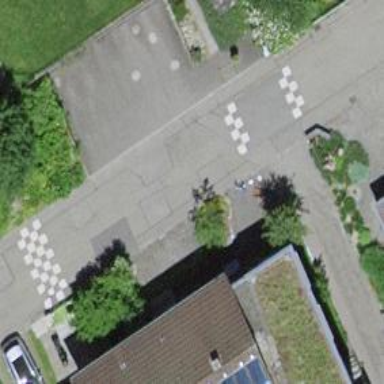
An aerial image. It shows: Traffic calming table.